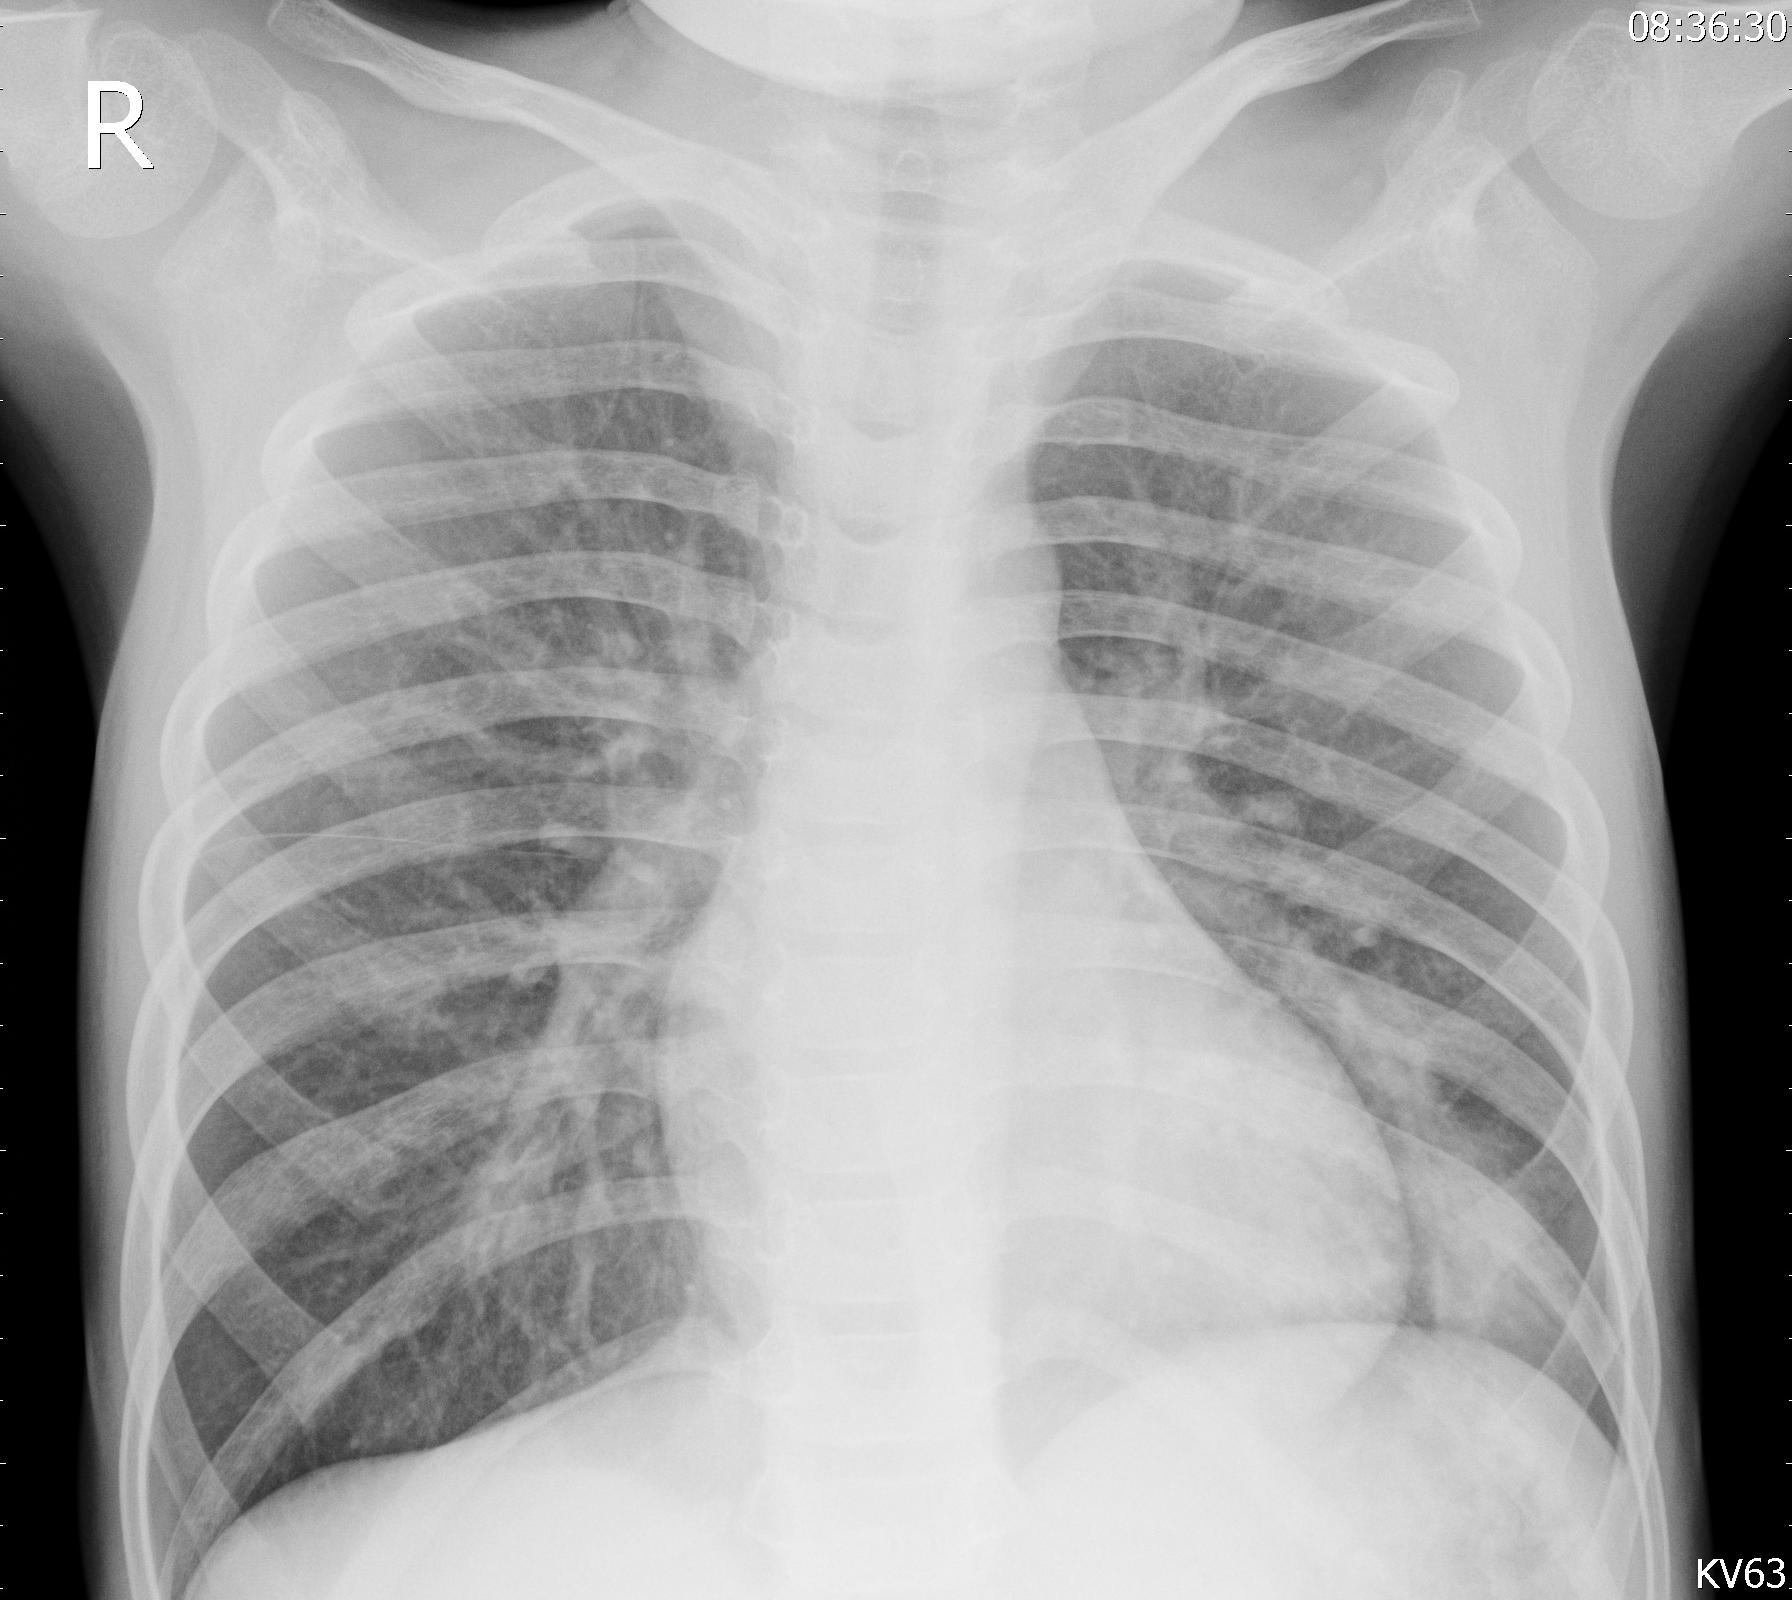
Diagnosis: PNEUMONIA